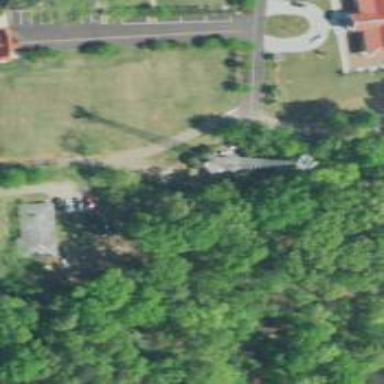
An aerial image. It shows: Man-made mast used for communication purposes.